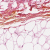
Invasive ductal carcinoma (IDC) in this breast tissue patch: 0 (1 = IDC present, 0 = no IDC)